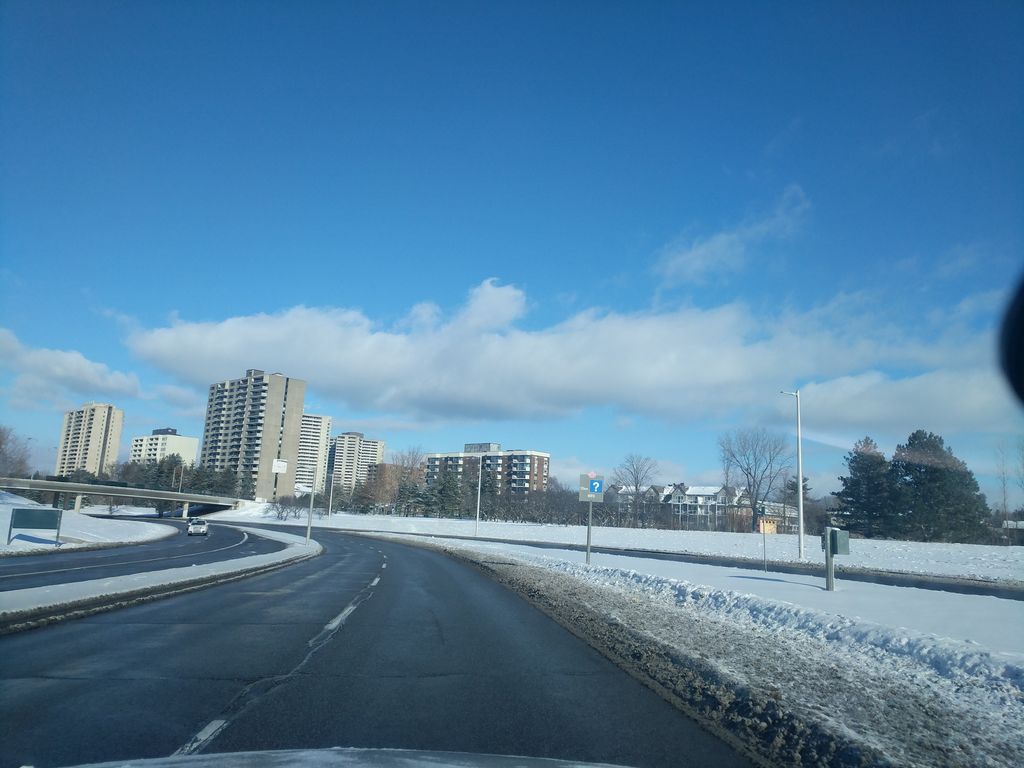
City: ottawa-gatineau